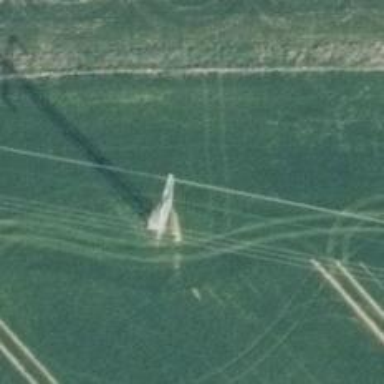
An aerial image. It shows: Power tower.